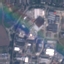
Label: Industrial